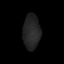
Tissue: lung
Cell type: Epithelial cells
Senescence score: 0.2225
Nuclear area (px): 586
Mean DAPI intensity: 36.742